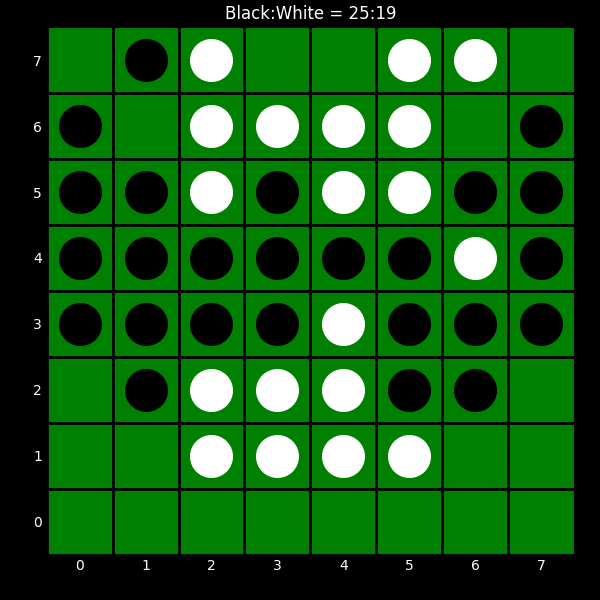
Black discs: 25
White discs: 19